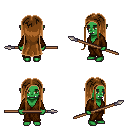
a pixel art fantasy rpg character, female body template, orc, green skin, brown robe, gold greaves, brown extra-long hairstyle, spear, four views (front, back, left, right), 2x2 character sprite sheet, small pixel art, hard edges, no anti-aliasing